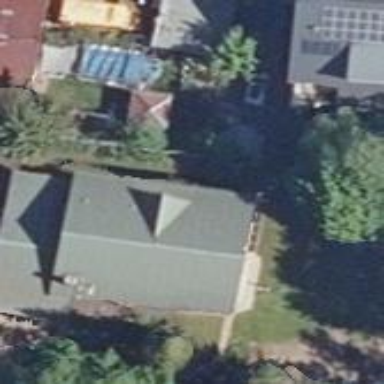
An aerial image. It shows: Simple and straightforward house.